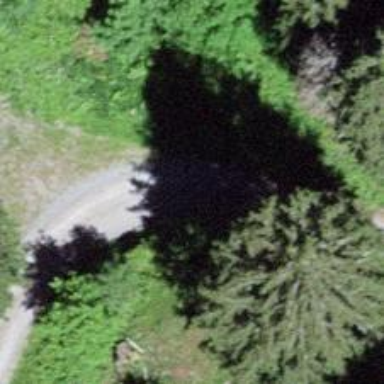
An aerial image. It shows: Dirt track road with grade3 tracktype.